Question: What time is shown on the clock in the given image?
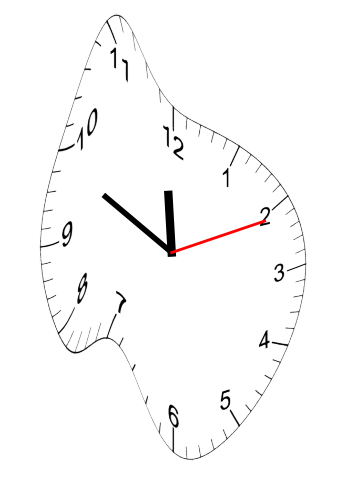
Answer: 11:49:11